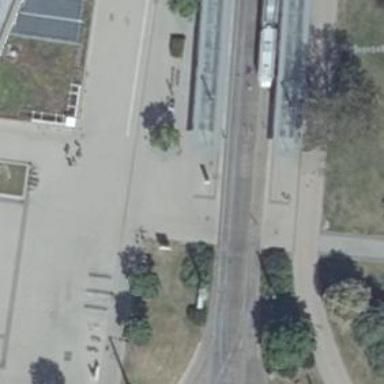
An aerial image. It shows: Tram stop position for public transport.